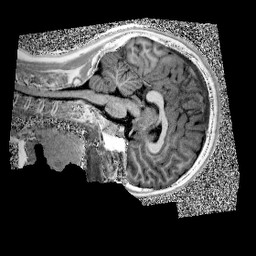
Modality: UNIT1
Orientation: sagittal
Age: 13
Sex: female
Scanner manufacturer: siemens
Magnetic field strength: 3 T
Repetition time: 4 s
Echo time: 0.00299 s